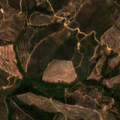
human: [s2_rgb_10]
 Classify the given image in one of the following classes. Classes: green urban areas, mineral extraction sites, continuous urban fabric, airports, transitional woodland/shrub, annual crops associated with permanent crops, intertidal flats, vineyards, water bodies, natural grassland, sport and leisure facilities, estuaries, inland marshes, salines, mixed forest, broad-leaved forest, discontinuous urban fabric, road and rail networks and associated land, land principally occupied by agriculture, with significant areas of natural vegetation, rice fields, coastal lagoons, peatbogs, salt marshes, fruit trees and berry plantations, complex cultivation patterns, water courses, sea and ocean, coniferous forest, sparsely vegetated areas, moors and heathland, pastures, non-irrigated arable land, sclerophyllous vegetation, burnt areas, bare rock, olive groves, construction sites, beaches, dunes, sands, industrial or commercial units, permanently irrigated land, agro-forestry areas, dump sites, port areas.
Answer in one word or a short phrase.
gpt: broad-leaved forest, sclerophyllous vegetation, transitional woodland/shrub